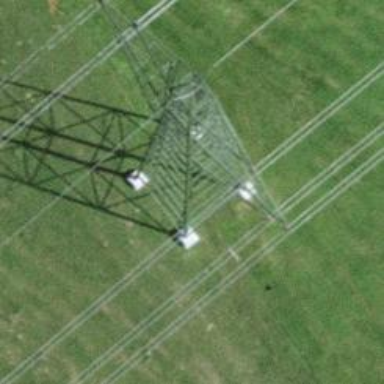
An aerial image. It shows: Power tower.